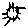
Label: sun